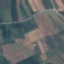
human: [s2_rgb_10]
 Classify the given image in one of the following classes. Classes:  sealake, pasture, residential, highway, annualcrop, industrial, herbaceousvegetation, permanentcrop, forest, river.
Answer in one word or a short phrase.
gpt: AnnualCrop